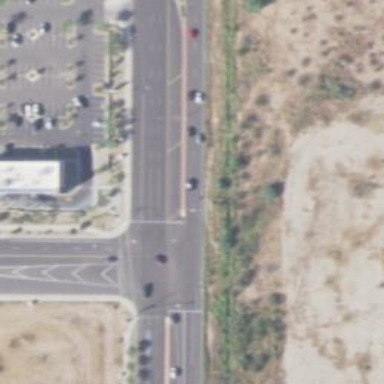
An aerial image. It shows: Solid stop line on the road.